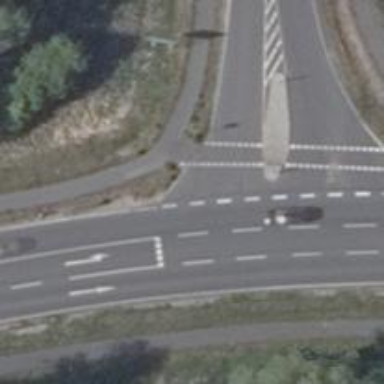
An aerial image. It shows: Road with "give way" sign.